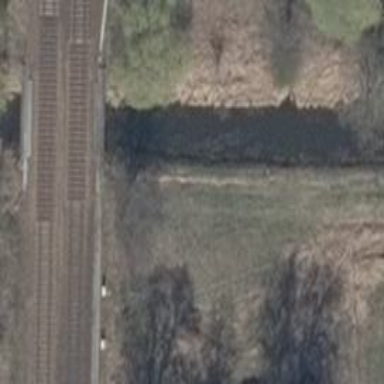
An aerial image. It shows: Canal.